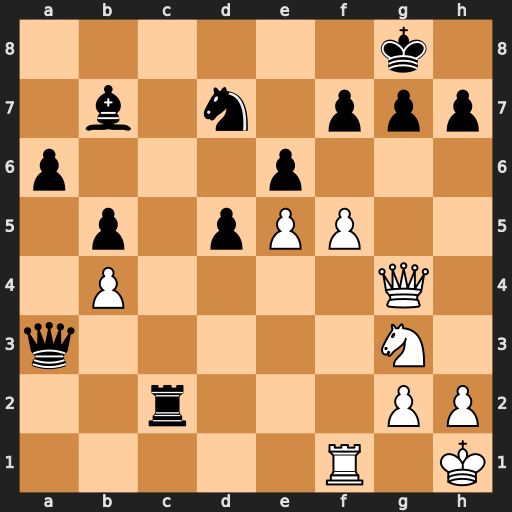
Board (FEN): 6k1/1b1n1ppp/p3p3/1p1pPP2/1P4Q1/q5N1/2r3PP/5R1K
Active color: w
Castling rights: -
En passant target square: -
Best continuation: fxe6 d4 Ne2 Nf8 e7